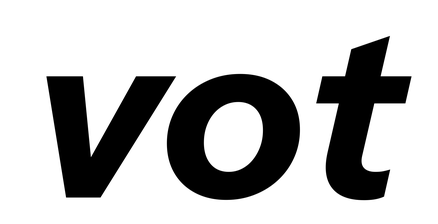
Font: InstrumentSans-Italic_Bold_Italic